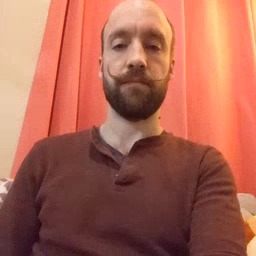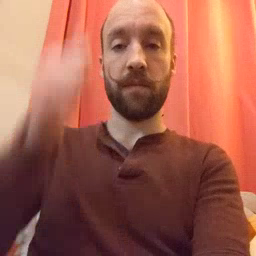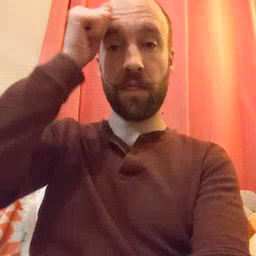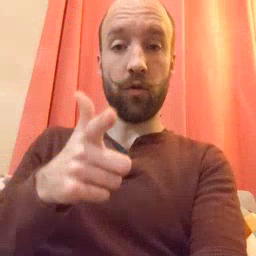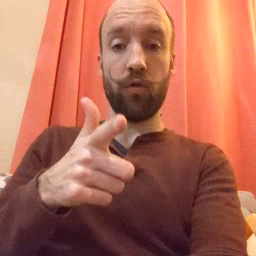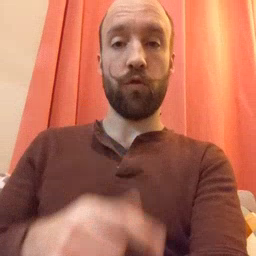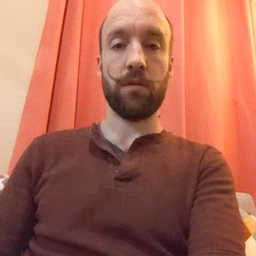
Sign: brother